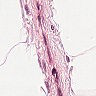
Metastatic tissue present: no